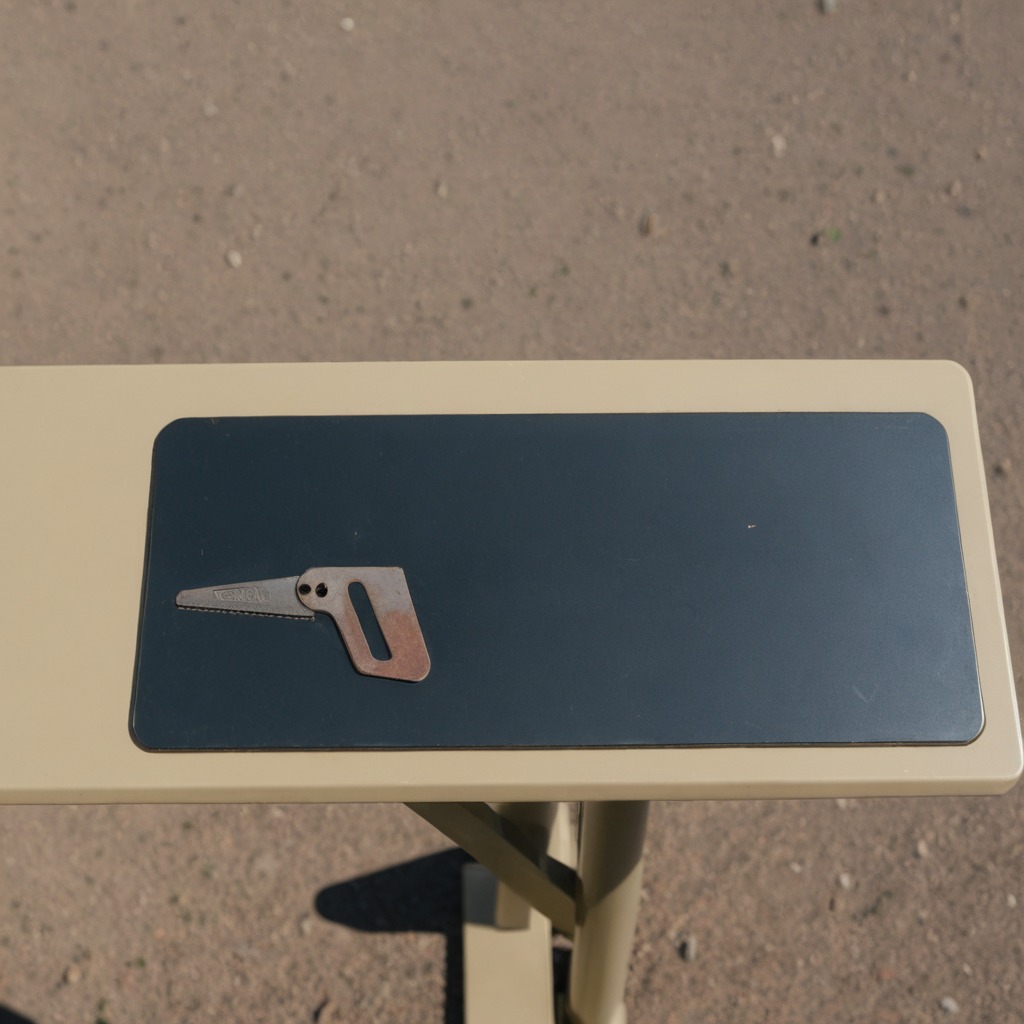
A handheld metal saw is lying on the textured surface of the table.